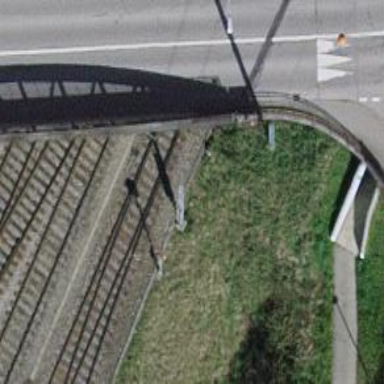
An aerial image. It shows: Railway siding with one electrified track and contact line.